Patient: sex M, age 69
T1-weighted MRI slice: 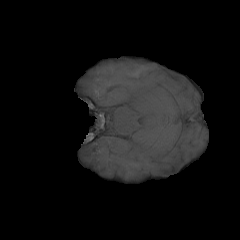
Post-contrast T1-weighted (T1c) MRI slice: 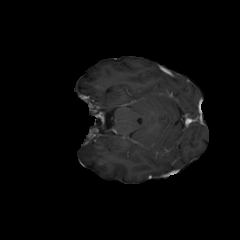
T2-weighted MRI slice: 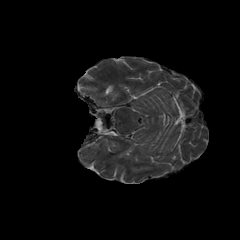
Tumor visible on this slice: no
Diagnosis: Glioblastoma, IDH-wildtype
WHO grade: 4